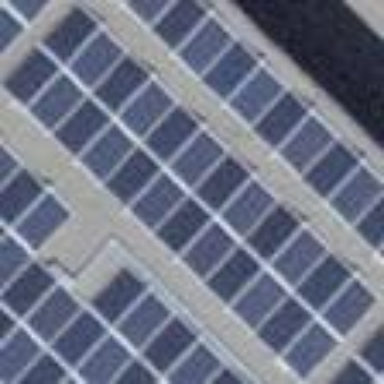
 consisting of solar photovoltaic panels."